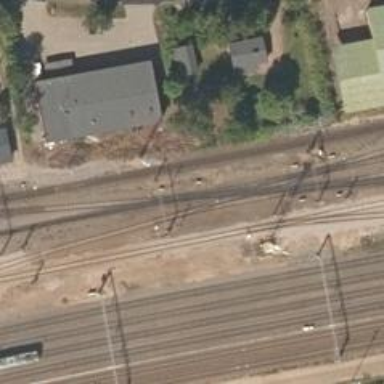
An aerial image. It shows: Rail yard with electrified contact lines for the railway.